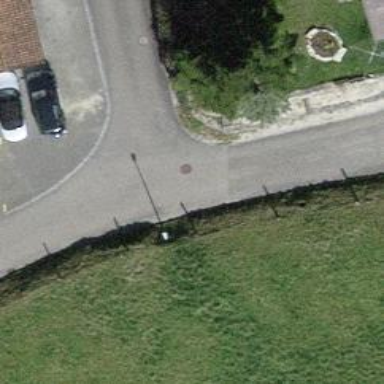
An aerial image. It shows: Residential road.